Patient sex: F
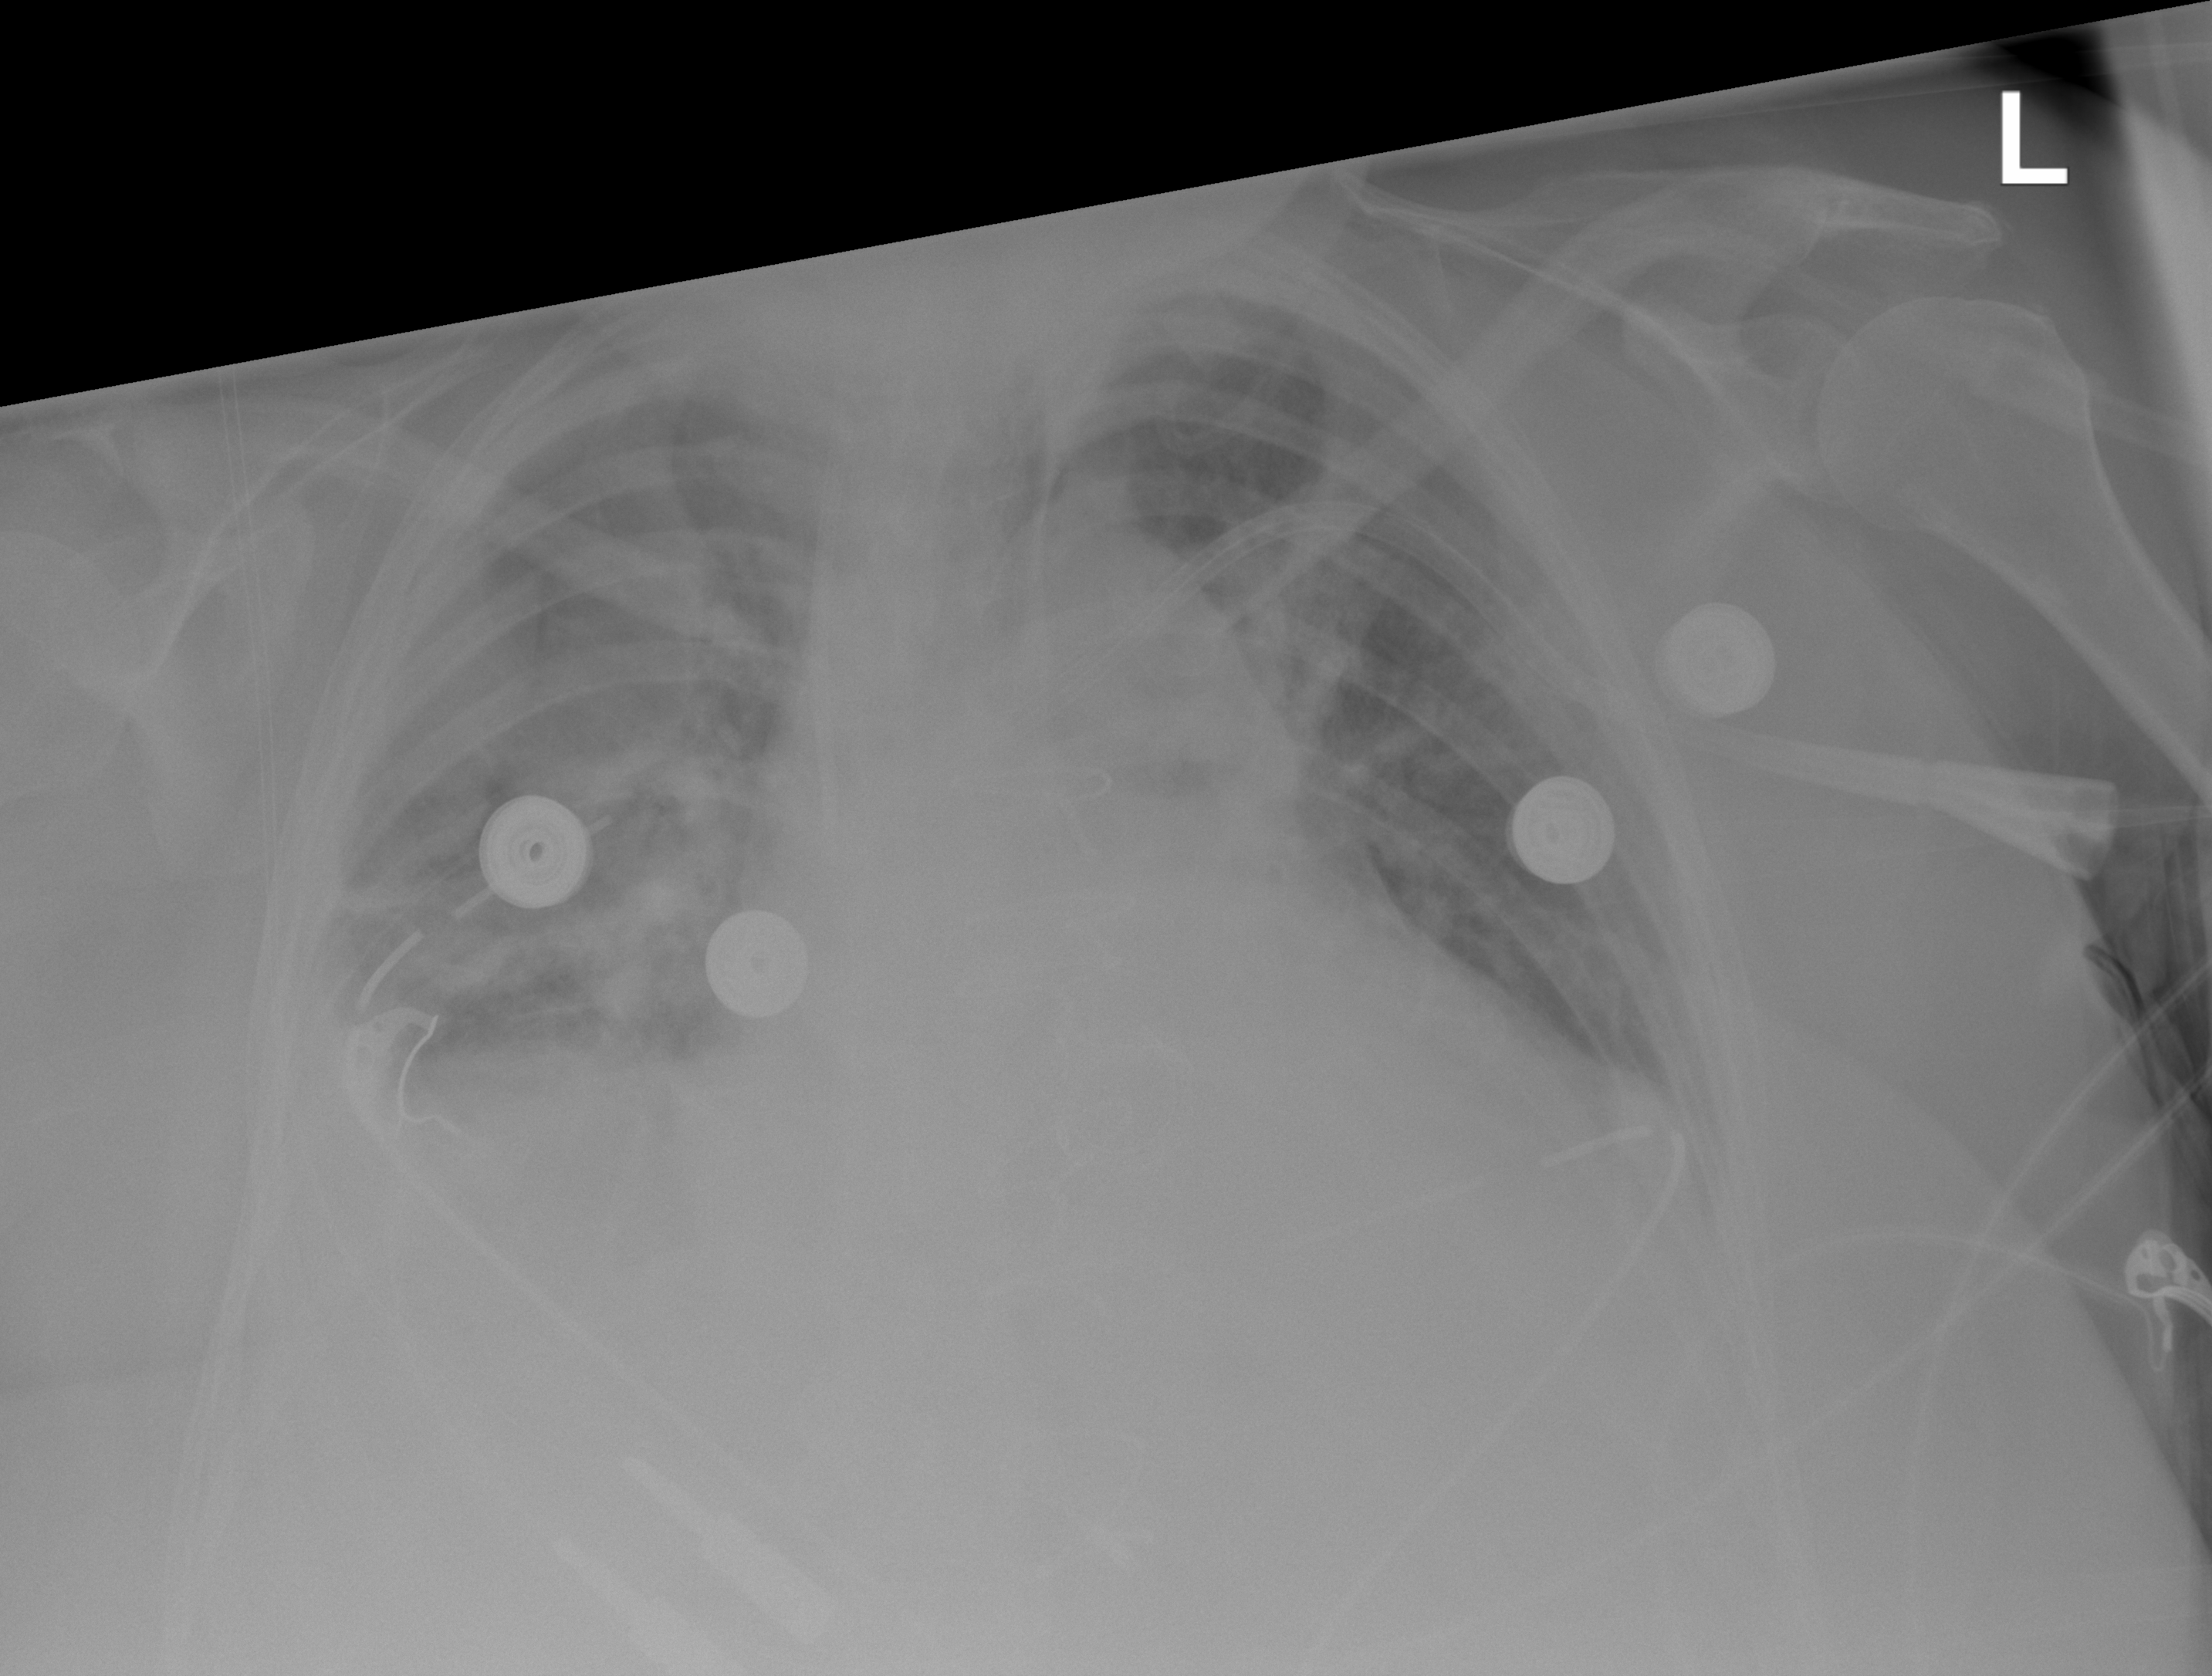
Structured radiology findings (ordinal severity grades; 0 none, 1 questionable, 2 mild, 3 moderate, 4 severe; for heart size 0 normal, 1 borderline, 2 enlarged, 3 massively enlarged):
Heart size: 2
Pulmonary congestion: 2
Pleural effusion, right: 2
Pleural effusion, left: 0
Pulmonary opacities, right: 0
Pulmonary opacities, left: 0
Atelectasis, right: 3
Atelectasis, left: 2